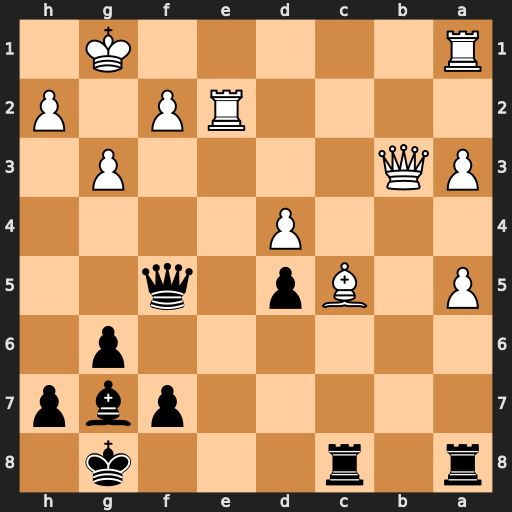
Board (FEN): r1r3k1/5pbp/6p1/P1Bp1q2/3P4/PQ4P1/4RP1P/R5K1
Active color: b
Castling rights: -
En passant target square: -
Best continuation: Rxc5 dxc5 Bxa1